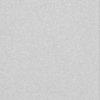
Label: dusty